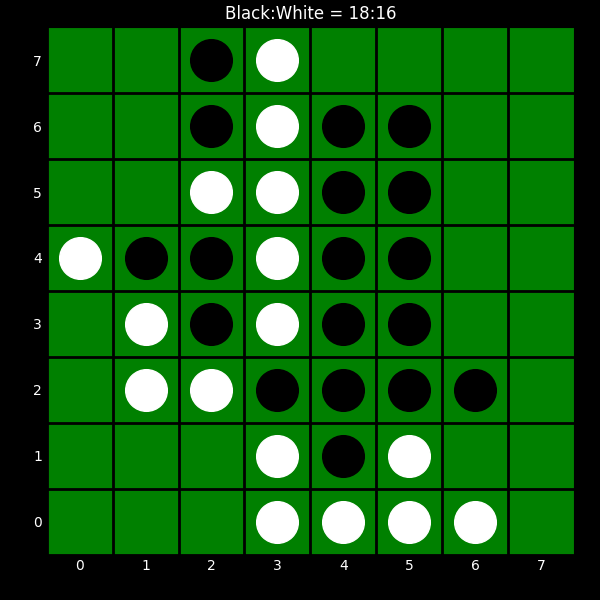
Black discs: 18
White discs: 16